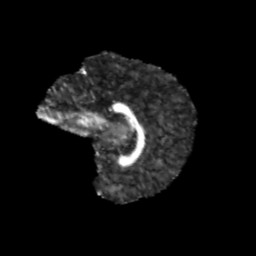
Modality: FA
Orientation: sagittal
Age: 13
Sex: female
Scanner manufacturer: siemens
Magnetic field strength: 3 T
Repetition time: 3.8 s
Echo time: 0.07 s